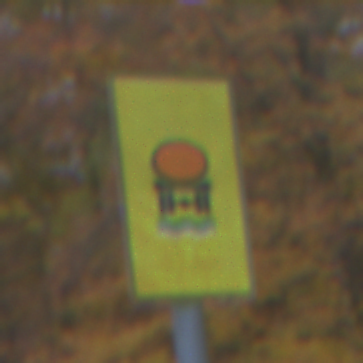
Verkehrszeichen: FahrzeugeMitWassergefaehrdenderLadungOhnePfeilsymbol
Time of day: SunriseSunset
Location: Outdoor (Nature)
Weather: PartlyCloudy
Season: Autumn
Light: Natural